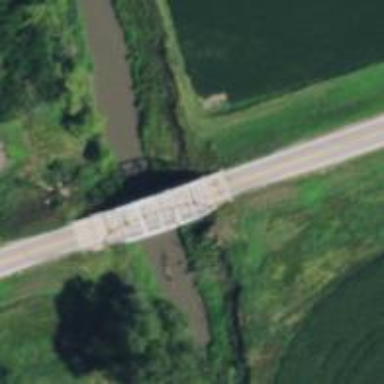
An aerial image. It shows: Tertiary road with asphalt surface on truss bridge.